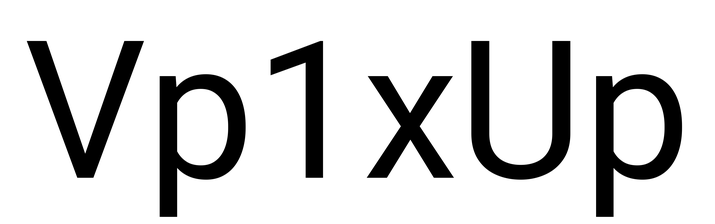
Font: Roboto_Regular